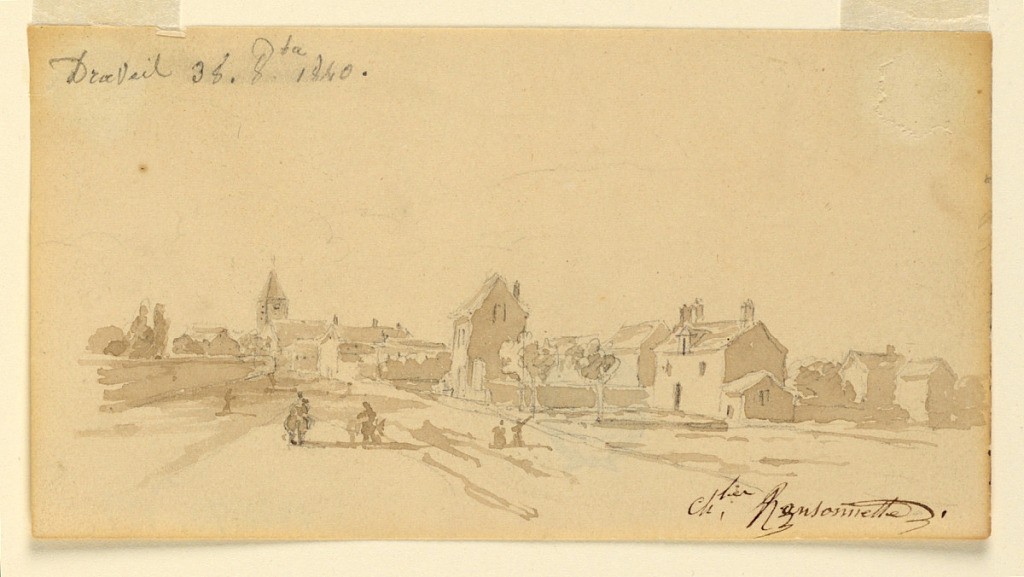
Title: Draneil (Seine-et-Oise)
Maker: Charles Nicolas Ransonnette, French, 1793 - 1877
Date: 1840
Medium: Graphite, brush and bistre wash on paper
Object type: Drawing
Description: The place is shown from the highway leading into it. The signature is similar to 1931-73-155.